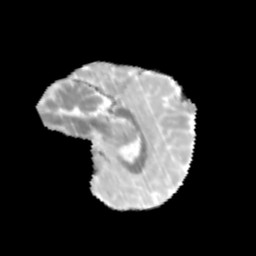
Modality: MD
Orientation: sagittal
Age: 9
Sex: female
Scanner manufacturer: siemens
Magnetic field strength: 3 T
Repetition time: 3.8 s
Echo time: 0.07 s